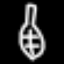
Label: leaf